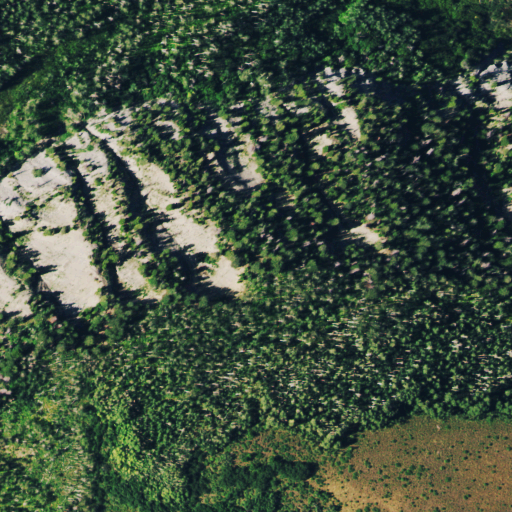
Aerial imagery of cliff(s) in Colorado named The Rincon containing deciduous forest, evergreen forest, shrub, and woody wetlands